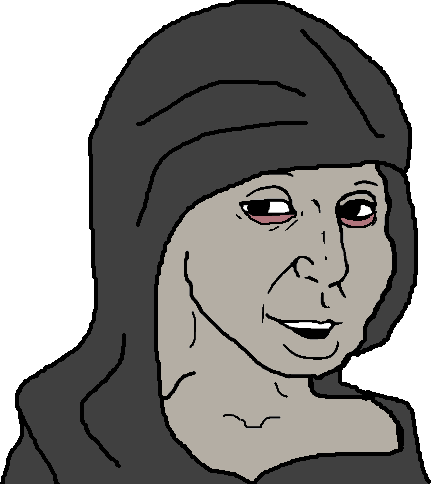
Label: 5_Groomer